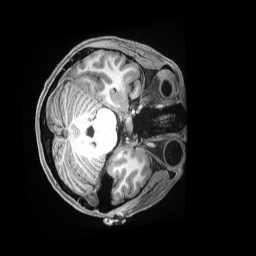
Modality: T1w
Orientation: axial
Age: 30
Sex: female
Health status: ill
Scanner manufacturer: siemens
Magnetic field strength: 3 T
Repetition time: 2.5 s
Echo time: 0.00181 s